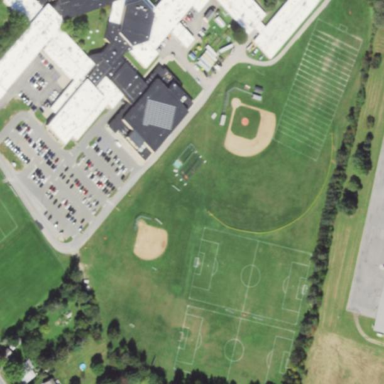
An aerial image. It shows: Baseball pitch for leisure and sports activities.